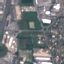
Land use / land cover class: Industrial